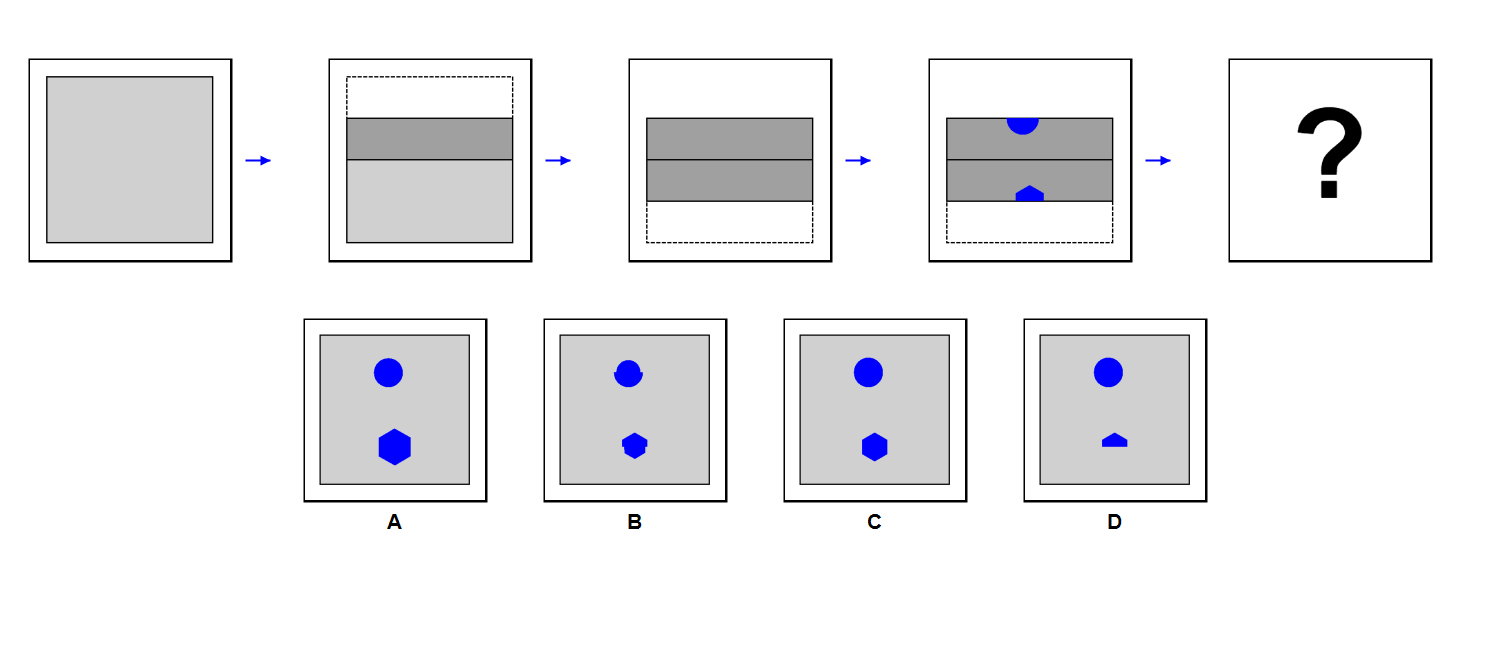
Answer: C